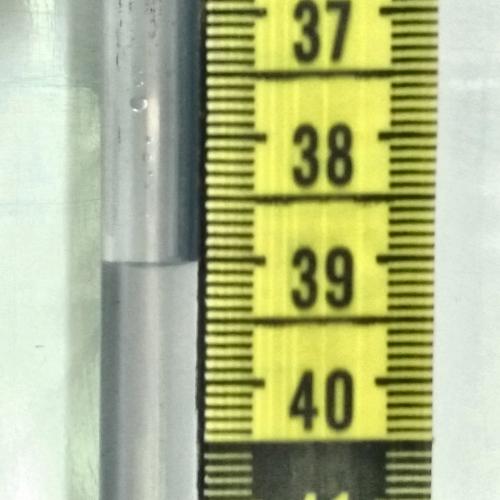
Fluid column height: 39.0 cm